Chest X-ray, PA view. Patient: 81 years old, sex F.
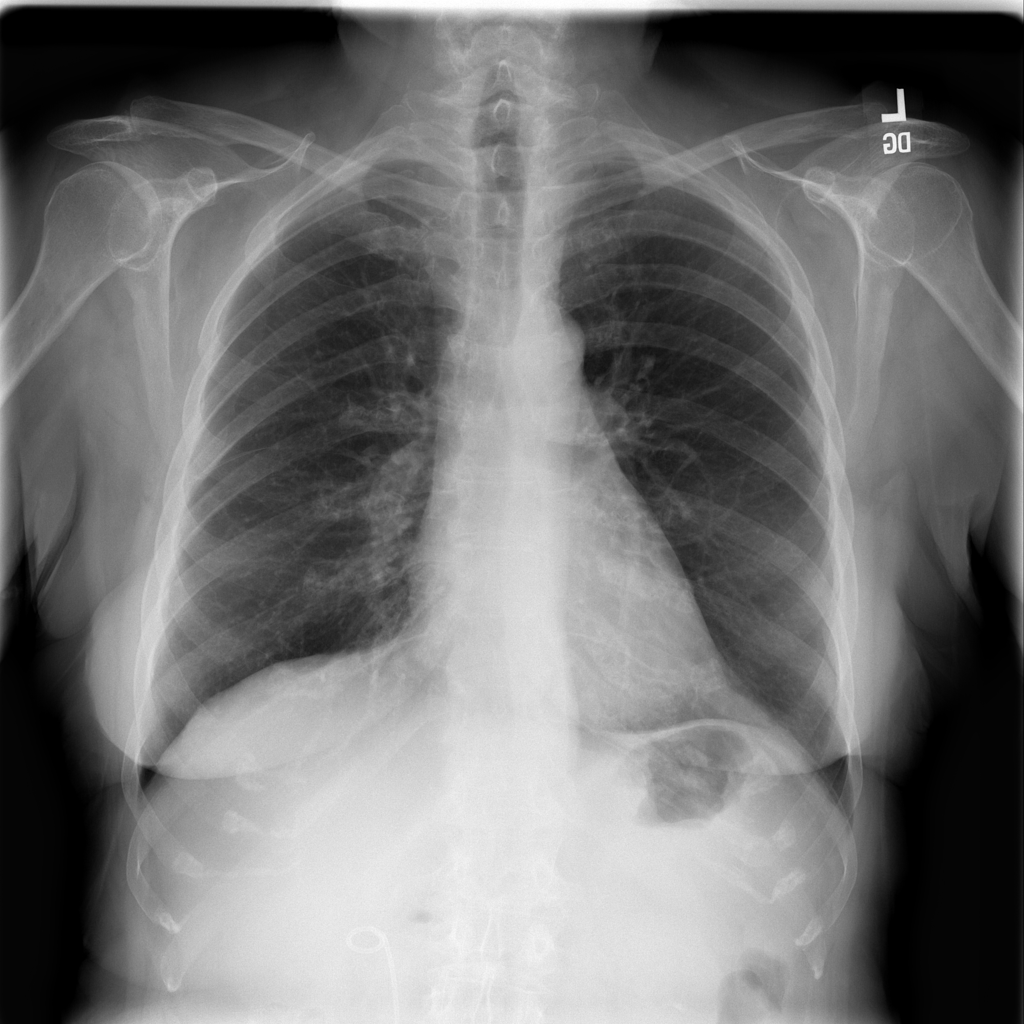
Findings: Infiltration